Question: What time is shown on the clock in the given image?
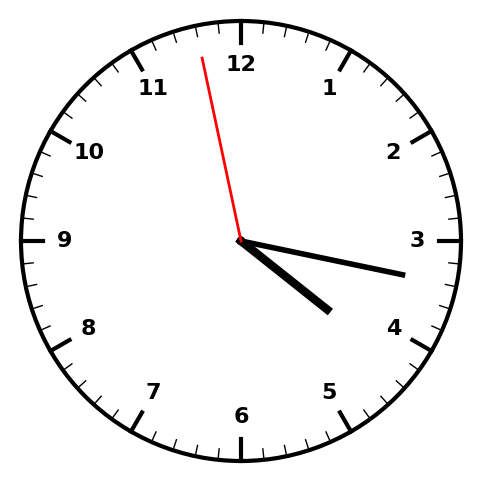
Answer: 04:16:58